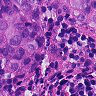
Metastatic tissue present: yes